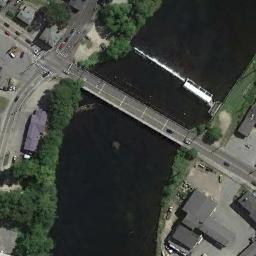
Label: bridge